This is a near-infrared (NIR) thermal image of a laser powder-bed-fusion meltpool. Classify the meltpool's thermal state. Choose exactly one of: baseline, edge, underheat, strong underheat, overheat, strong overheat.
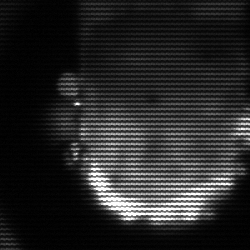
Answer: baseline